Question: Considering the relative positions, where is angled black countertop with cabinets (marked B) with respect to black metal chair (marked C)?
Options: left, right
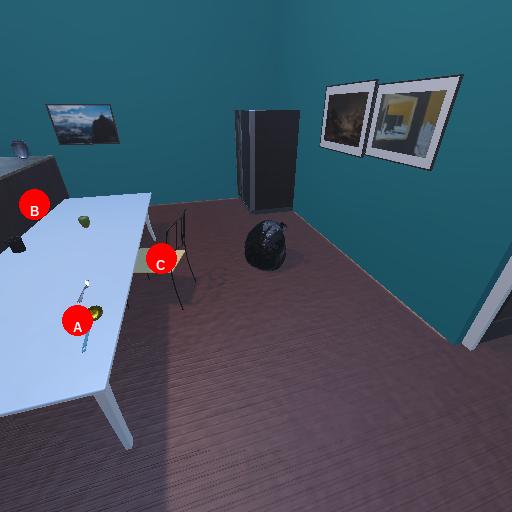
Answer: left